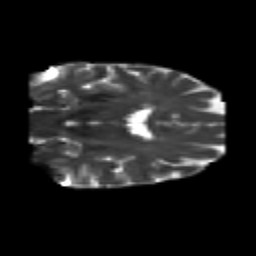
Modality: T2w
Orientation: coronal
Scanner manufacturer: siemens
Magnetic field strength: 3 T
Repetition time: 6.8 s
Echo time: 0.093 s